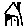
Label: house